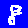
Digit: 8